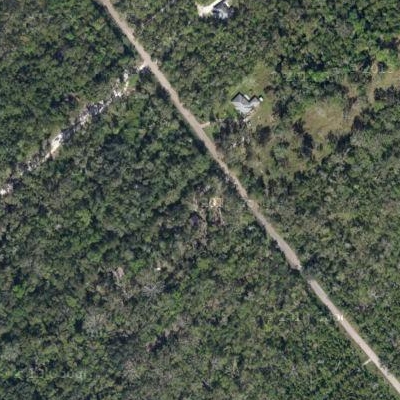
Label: Forest